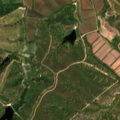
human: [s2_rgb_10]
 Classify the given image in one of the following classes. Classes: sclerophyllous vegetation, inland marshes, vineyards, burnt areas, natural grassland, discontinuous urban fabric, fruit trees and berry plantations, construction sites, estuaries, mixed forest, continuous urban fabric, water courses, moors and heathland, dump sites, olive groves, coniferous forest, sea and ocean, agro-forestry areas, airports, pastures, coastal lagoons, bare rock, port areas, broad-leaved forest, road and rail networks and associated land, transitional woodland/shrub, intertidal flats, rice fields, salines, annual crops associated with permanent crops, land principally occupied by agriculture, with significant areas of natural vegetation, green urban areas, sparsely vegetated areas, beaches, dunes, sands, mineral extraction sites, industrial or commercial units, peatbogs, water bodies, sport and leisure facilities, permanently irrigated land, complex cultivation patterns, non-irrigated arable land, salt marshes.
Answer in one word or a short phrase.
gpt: non-irrigated arable land, rice fields, agro-forestry areas, broad-leaved forest, transitional woodland/shrub